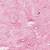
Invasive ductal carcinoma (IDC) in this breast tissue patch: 0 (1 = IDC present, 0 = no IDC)